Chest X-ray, PA view. Patient: 53 years old, sex M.
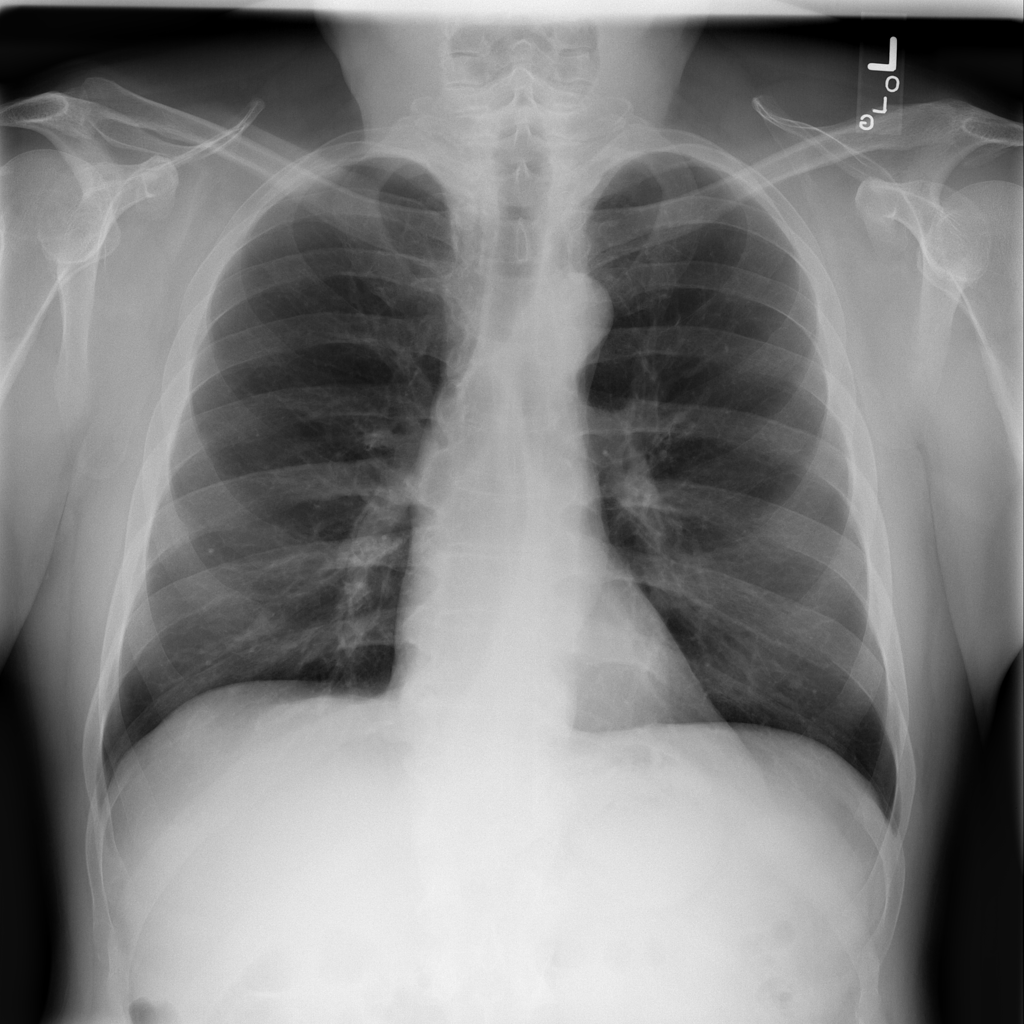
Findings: No Finding